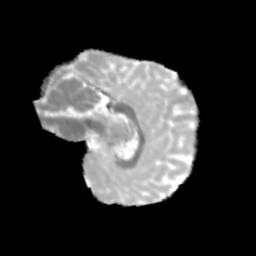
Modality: MD
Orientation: sagittal
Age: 12
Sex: female
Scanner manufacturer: siemens
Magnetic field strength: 3 T
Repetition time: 3.8 s
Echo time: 0.07 s